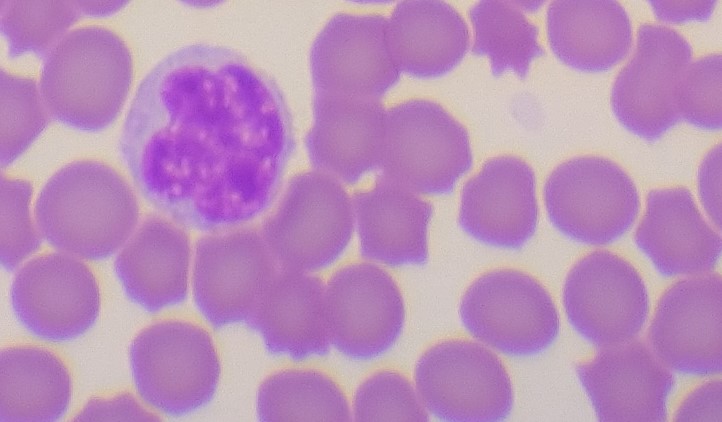
White blood cell type: Monocyte